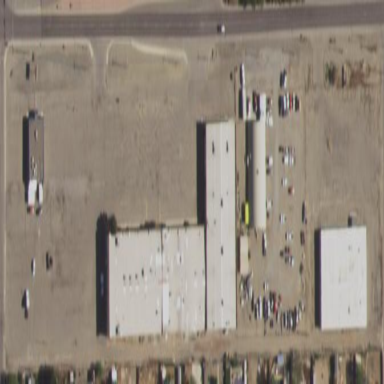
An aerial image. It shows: Commercial area.